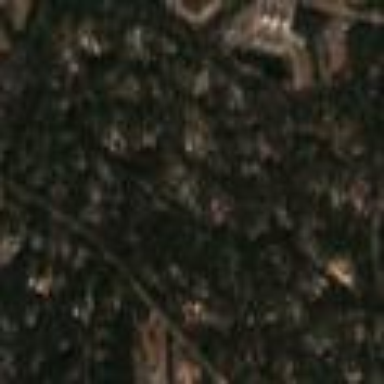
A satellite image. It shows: Residential area consisting of single-family homes.